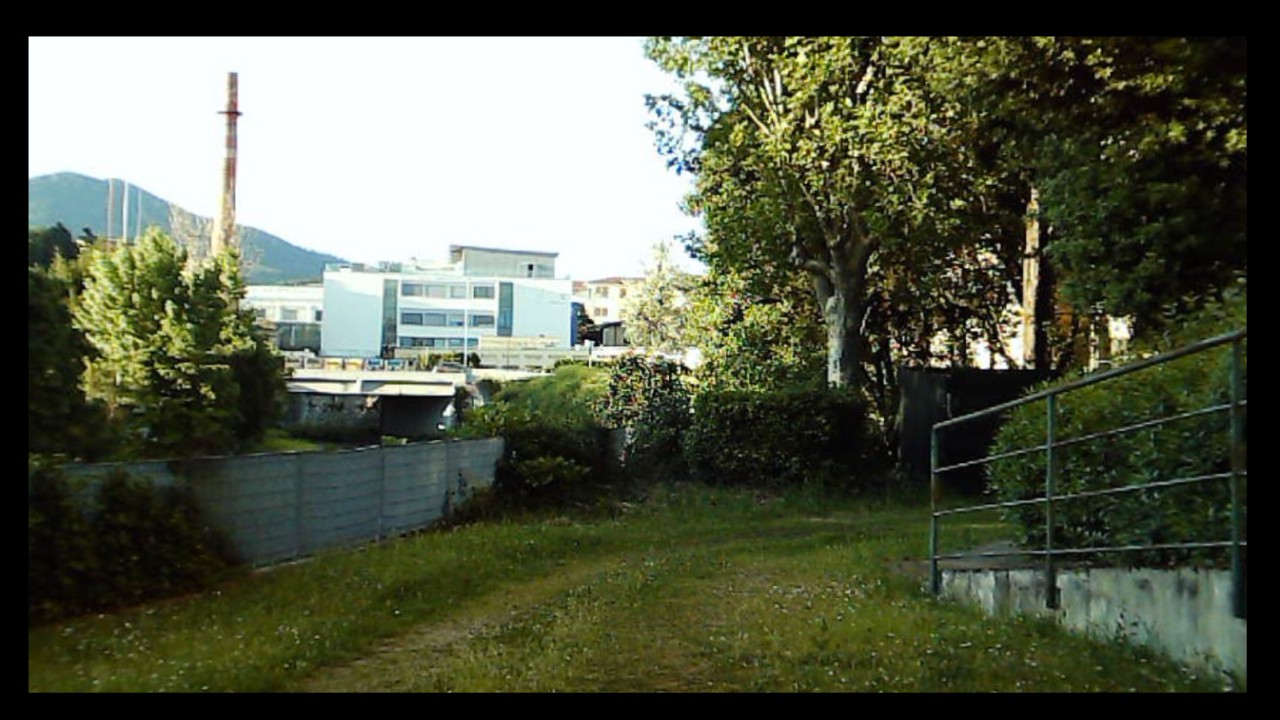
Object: DJI Tello EDU

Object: DarwinFPV cineape20